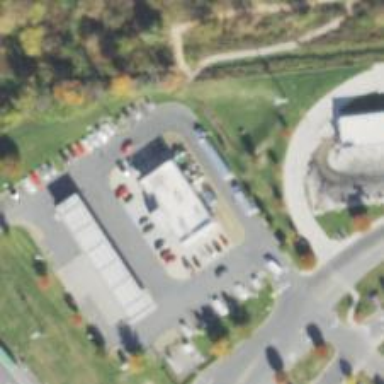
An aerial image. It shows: Convenience shop.